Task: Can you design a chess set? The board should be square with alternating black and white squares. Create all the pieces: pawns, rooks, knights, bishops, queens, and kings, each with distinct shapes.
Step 553:
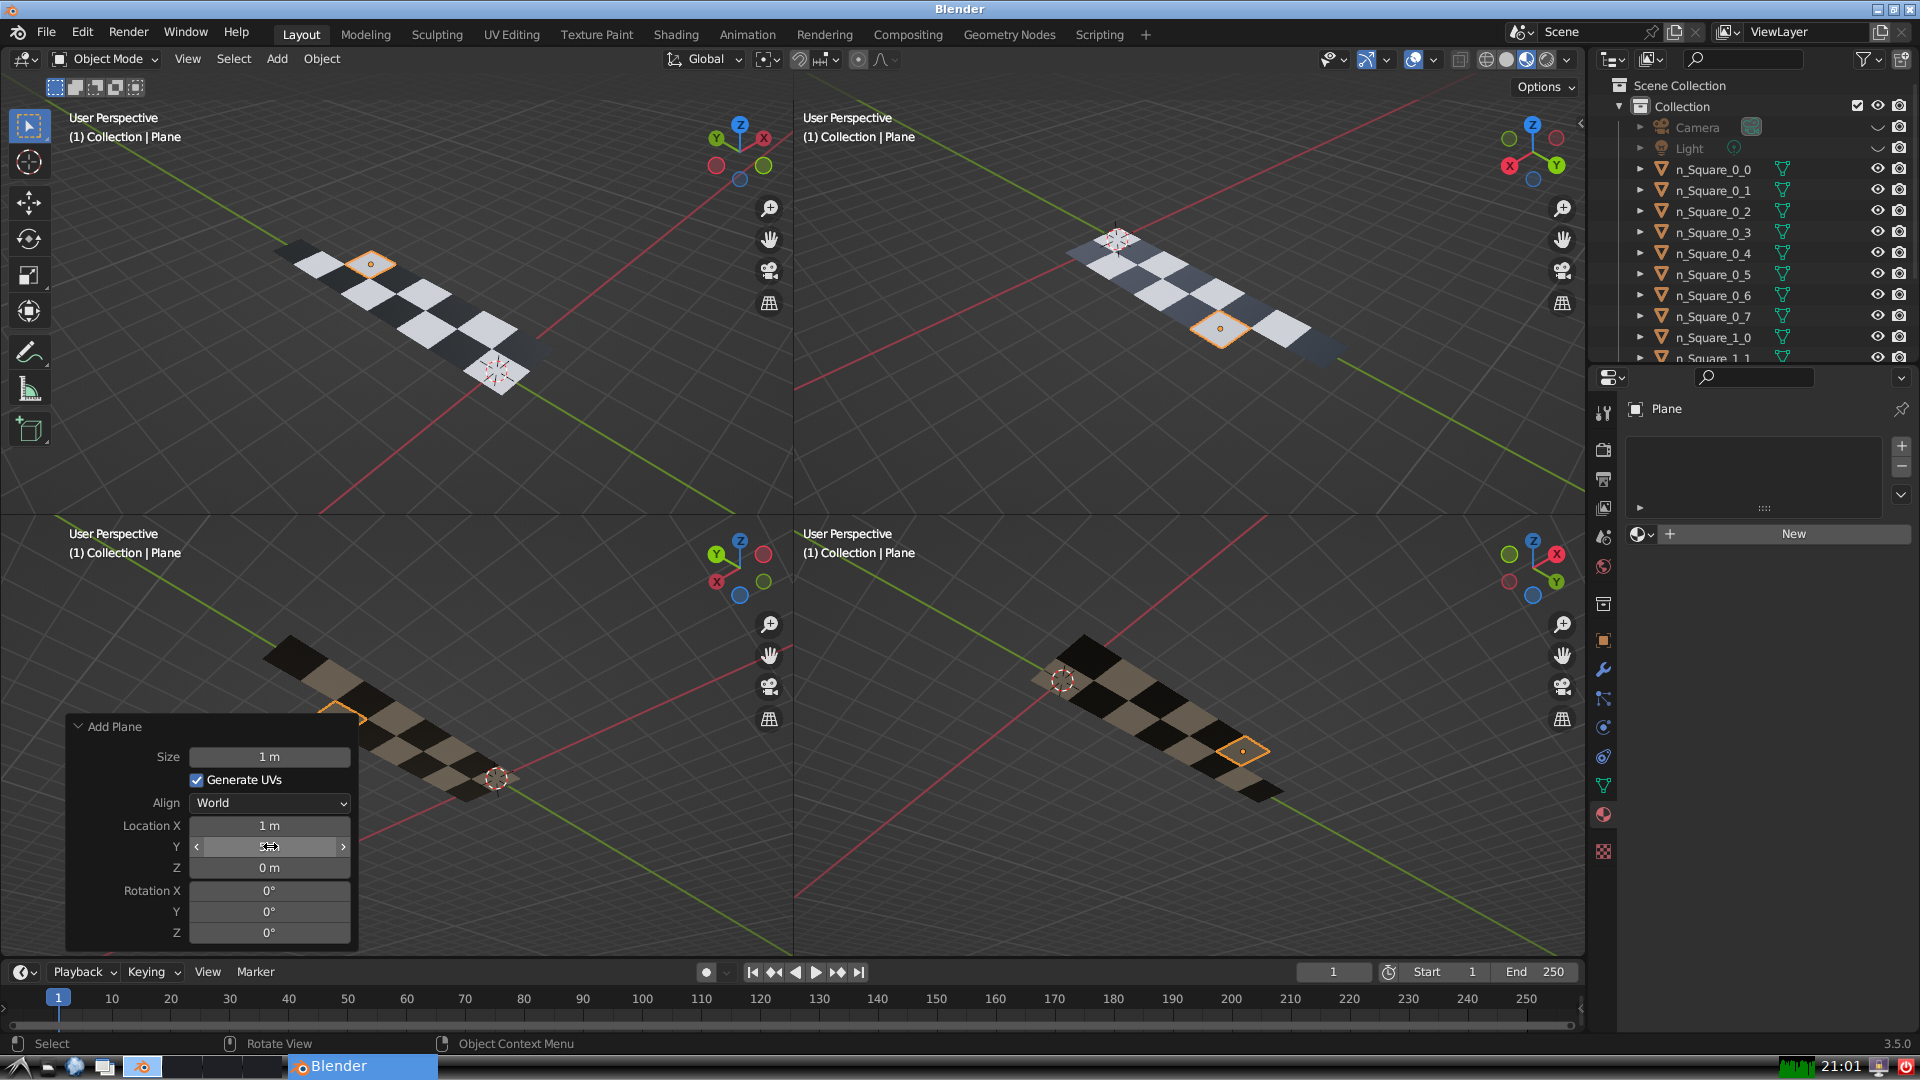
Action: {"mouse_move": [270, 867]}